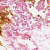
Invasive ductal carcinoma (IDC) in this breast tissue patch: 0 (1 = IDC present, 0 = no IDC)